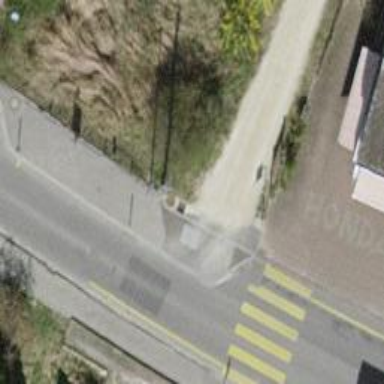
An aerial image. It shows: Bus stop with platform for public transport.